Question: I am using '.htaccess'' 'RewriteRule' to redirect a url to the proper page for a client, everything works fine, except for Rewriting the word catalogue! I get a 403 forbidden error.
This is my code:
'''
<IfModule mod_rewrite.c>
RewriteEngine On
RewriteRule ^catalogue$ /catalogue.php
</IfModule>
'''
This results in this:

Now, what is driving me crazy is, if i switch the code to 'RewriteRule ^catalog$ /catalogue.php' or 'RewriteRule ^cataloguee$ /catalogue.php' and browse to the respective url, the page displays without the error.
Any ideas why this is occuring?
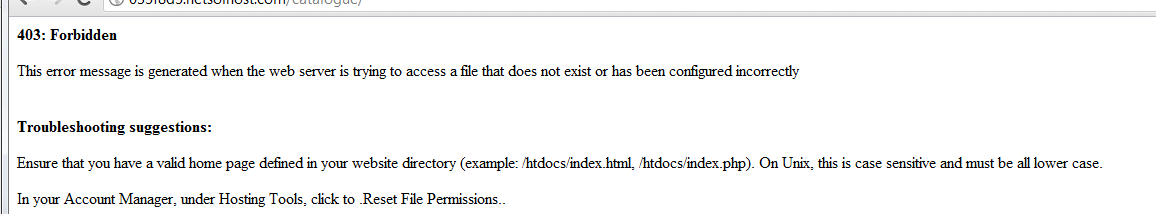
Answer: It looks like what's happening is some kind of 'DirectorySlash' functionality is kicking in (adds a trailing slash when it thinks you're trying to access a directory). It's probably better not to turn that off so just match against the URI with the trailing slash:
'''
RewriteRule ^catalogue/?$ /catalogue.php [L]
'''